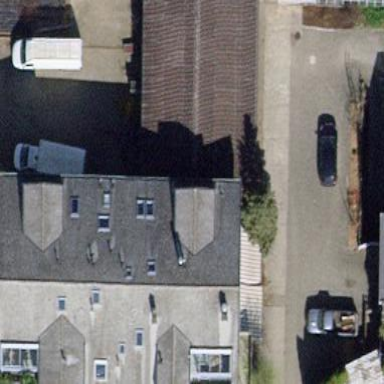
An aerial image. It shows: Building with gabled roof oriented along its length.